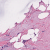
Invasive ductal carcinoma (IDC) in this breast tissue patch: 1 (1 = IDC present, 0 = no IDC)